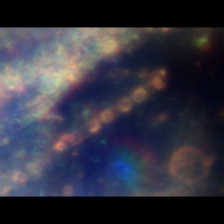
Taxon: Diatom_aggregate
Group: Diatoms